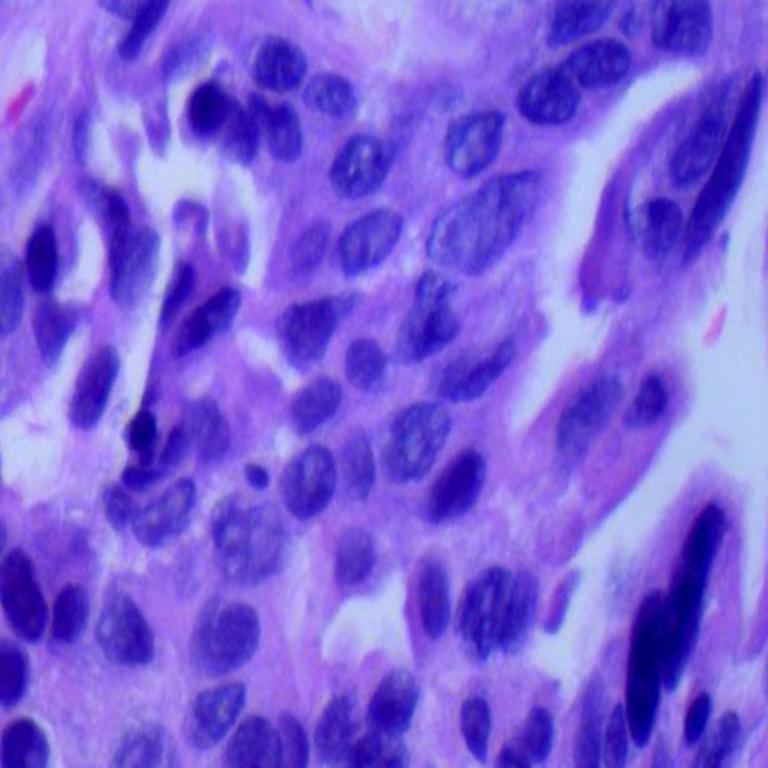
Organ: lung
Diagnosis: adenocarcinomas